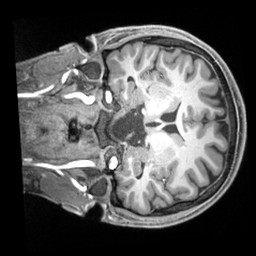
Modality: T1w
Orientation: coronal
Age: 26
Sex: male
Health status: ill
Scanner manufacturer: siemens
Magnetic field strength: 3 T
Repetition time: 2.2 s
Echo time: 0.00218 s